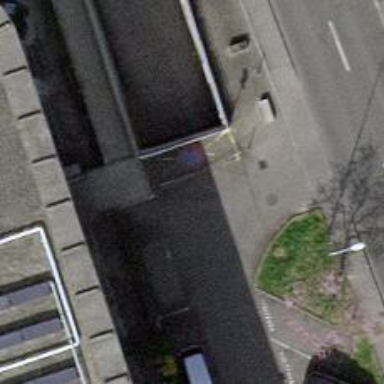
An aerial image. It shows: Parking aisle road that goes through tunnel.